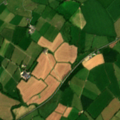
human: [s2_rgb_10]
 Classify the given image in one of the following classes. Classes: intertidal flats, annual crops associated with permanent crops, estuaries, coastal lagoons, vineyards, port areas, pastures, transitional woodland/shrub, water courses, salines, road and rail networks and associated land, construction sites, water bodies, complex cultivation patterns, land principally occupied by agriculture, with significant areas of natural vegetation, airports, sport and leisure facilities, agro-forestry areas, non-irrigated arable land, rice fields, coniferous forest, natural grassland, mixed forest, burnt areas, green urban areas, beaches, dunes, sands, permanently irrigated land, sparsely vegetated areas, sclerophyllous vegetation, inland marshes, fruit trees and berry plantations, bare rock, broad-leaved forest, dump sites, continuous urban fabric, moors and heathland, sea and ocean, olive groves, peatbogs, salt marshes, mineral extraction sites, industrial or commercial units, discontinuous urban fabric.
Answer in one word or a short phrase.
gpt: pastures